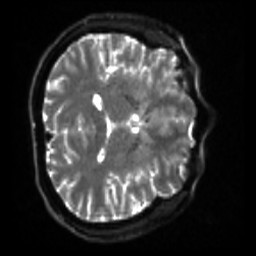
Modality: sbref
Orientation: axial
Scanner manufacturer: siemens
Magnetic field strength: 3 T
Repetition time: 4 s
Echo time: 0.0594 s